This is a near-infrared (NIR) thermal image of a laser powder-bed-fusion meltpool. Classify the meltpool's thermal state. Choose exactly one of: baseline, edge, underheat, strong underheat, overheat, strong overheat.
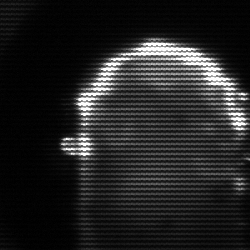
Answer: baseline